Question: I want to make the text area border invisible. When the user clicks on the text area , I want to remove all the focus and and with no border.
My CSS
'''
.message {
border-radius: 0;
border: none;
margin : 0;
resize: none;
}
'''
I still see a thin line. How can i remove that. <URL>.I am using bootstrap 3

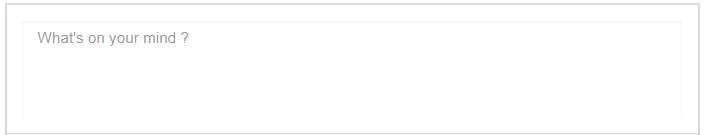
Answer: '''
.message {
border: 0 none #FFF;
overflow: auto;
outline: none;
-webkit-box-shadow: none !important;
-moz-box-shadow: none !important;
box-shadow: none !important;
-moz-appearance:none !important;
}
'''
This works !!!!